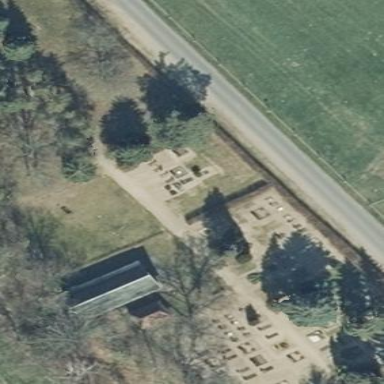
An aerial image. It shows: Cemetery.